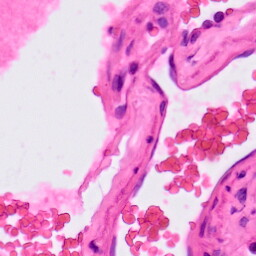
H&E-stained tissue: Lung